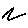
Label: zigzag